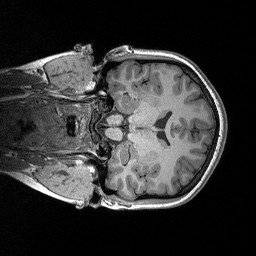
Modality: T1w
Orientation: coronal
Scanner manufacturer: siemens
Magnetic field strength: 3 T
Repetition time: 2.3 s
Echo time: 0.00298 s